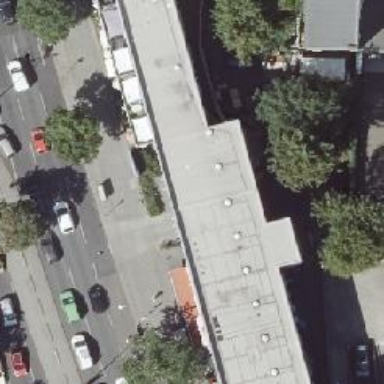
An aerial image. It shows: Parking aisle with asphalt surface. It is service road that goes through building passage tunnel.